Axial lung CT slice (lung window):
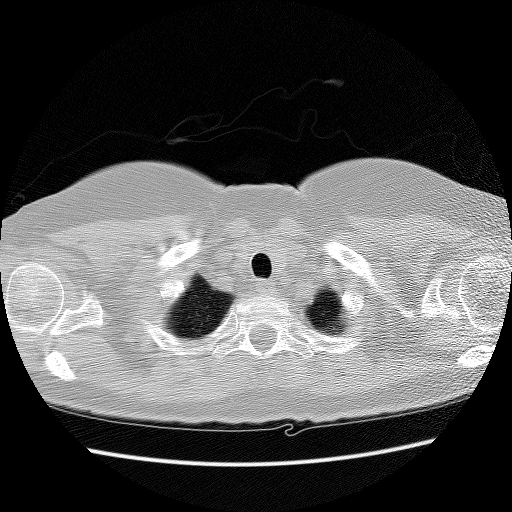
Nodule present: no